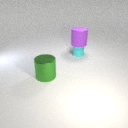
small cyan rubber cylinder below large purple rubber cylinder